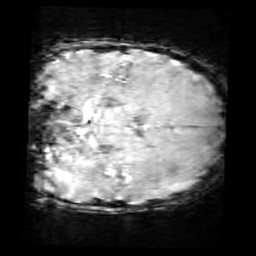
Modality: SWI
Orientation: coronal
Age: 11
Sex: male
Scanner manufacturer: siemens
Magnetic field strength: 3 T
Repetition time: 0.027 s
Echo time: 0.02 s